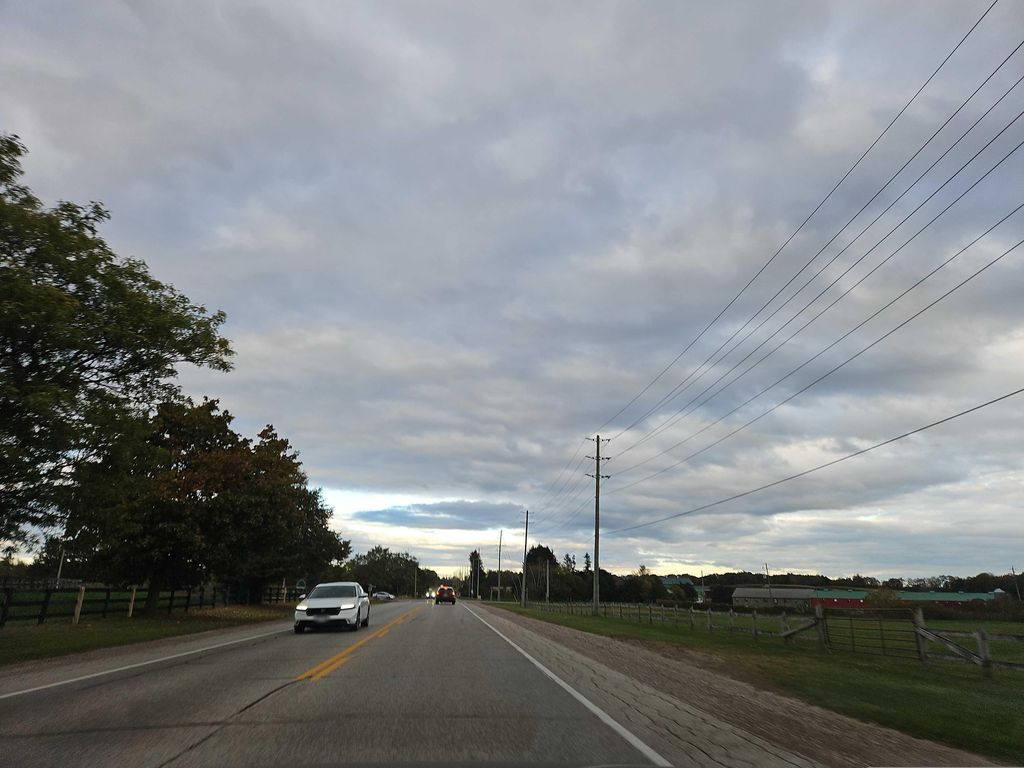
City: kitchener-waterloo